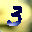
Label: 3